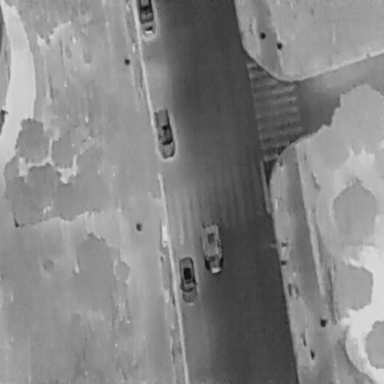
There are four Cars in the infrared image.